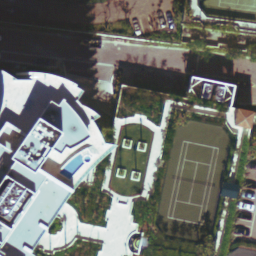
Label: tennis court